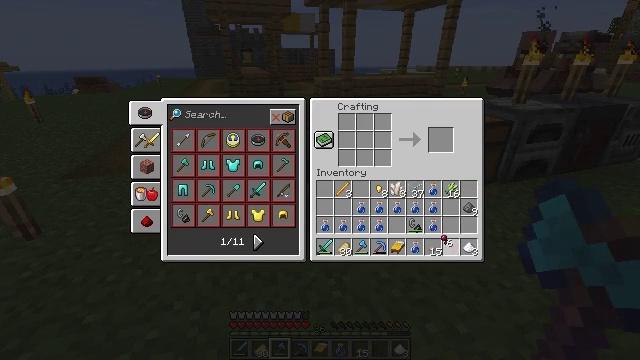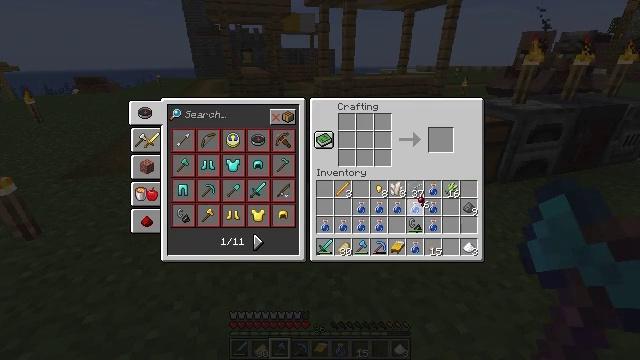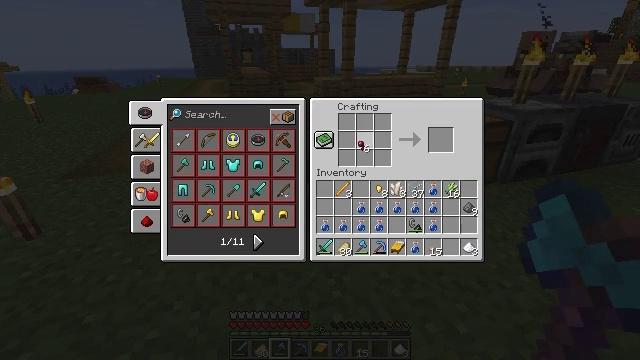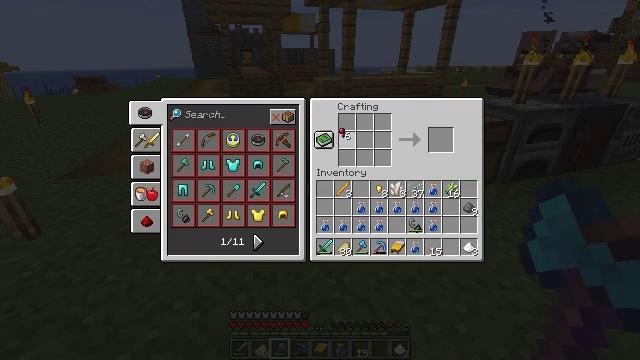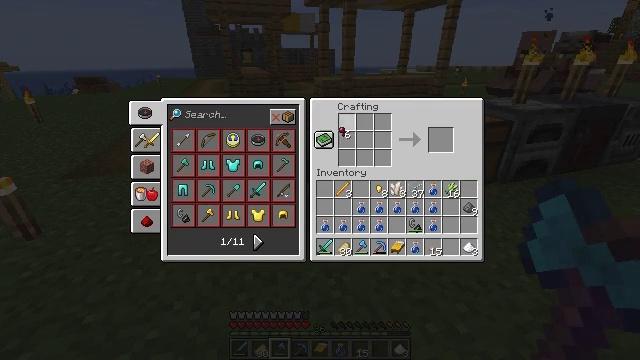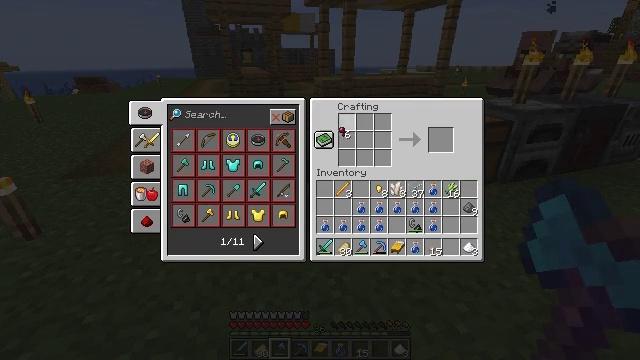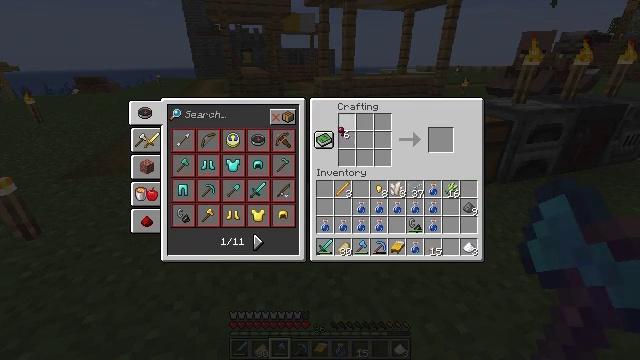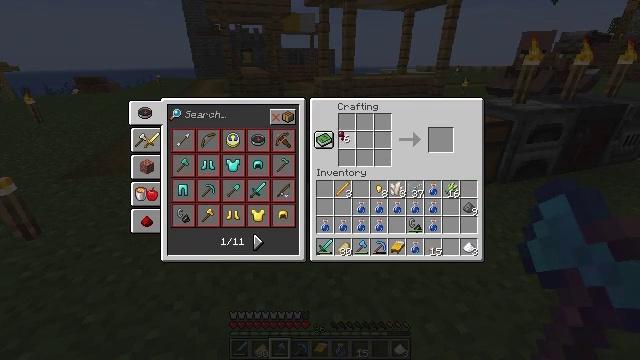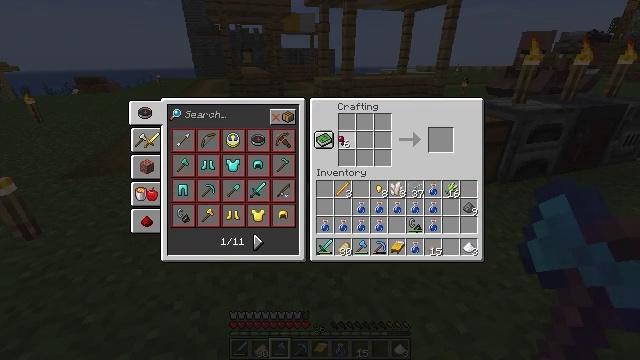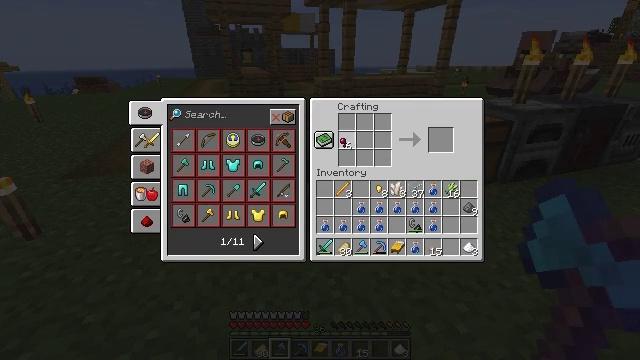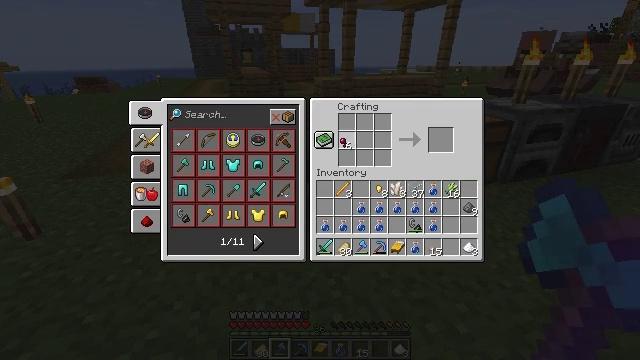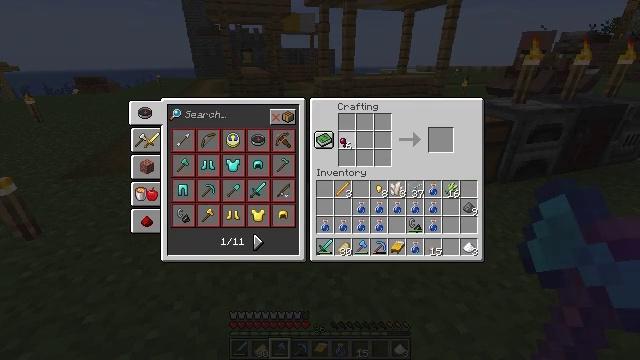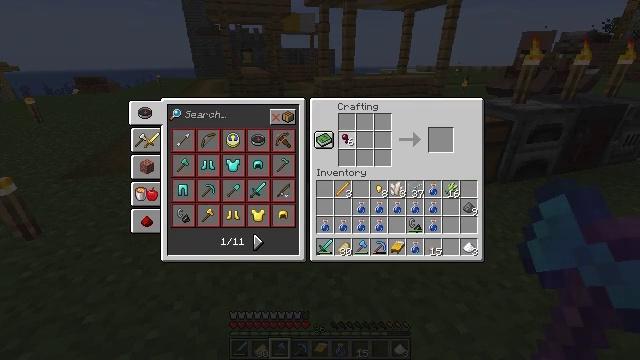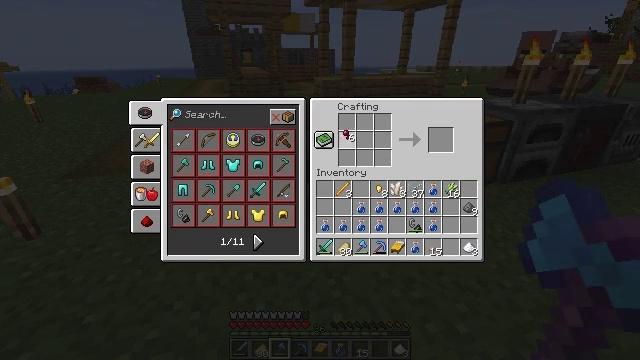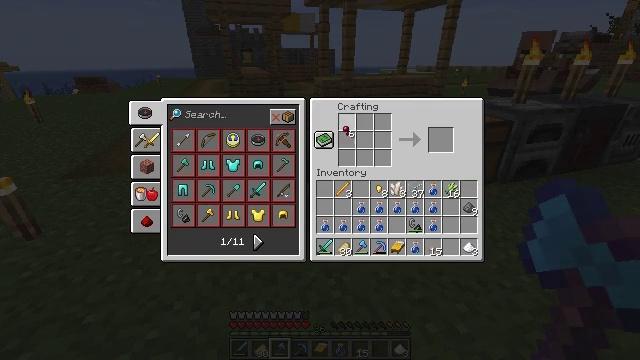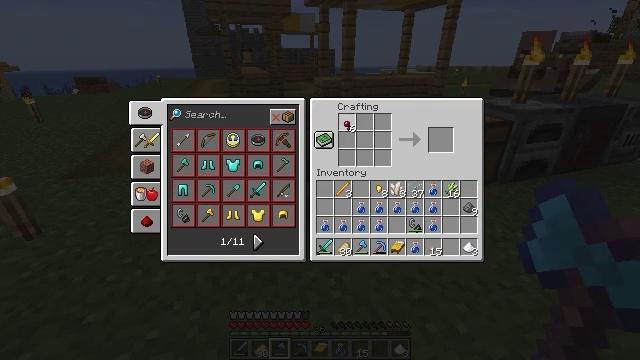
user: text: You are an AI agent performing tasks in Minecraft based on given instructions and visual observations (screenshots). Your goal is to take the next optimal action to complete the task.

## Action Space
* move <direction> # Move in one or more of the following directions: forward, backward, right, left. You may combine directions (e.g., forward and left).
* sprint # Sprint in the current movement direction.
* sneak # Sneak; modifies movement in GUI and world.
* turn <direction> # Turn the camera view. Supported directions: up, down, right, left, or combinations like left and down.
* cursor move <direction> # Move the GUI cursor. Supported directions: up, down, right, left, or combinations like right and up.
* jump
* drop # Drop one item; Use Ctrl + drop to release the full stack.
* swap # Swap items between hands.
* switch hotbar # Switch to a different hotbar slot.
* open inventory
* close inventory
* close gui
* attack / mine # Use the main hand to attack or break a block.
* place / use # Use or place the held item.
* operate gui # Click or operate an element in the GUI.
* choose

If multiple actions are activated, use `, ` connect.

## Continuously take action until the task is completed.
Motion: motion action
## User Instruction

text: Mix spider eye, mushroom, and sugar to make a fermented spider eye.
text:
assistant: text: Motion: cursor move left and up
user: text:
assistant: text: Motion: cursor move left and up
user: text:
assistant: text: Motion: cursor move left and up
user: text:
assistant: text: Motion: no_op
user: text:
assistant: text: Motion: no_op
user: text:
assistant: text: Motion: no_op
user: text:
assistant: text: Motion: no_op
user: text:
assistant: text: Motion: no_op
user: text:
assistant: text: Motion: no_op
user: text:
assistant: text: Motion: no_op
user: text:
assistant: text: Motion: no_op
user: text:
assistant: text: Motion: no_op
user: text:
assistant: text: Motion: no_op
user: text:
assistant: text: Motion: no_op
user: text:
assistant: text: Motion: no_op
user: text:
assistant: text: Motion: no_op
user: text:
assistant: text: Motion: no_op
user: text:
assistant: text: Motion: choose
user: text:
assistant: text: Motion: choose
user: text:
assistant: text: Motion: choose
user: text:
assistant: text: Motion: no_op
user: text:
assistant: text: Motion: no_op
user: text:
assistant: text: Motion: cursor move right and down
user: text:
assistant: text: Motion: cursor move right and down
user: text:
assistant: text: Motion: cursor move right and down
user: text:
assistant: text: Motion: cursor move right and down
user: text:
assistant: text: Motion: no_op
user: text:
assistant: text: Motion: no_op
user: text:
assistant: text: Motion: no_op
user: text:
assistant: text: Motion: no_op